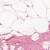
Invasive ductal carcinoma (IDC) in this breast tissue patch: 1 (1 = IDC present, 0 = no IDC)